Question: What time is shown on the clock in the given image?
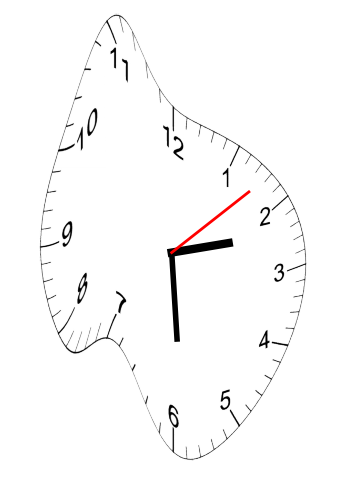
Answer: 02:29:08